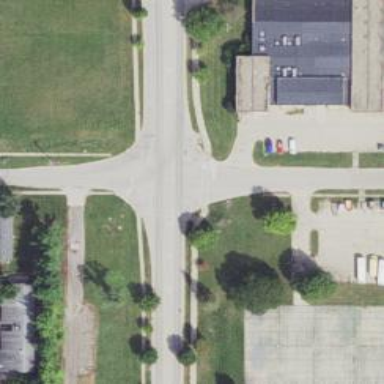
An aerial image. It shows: Marked road crossing.